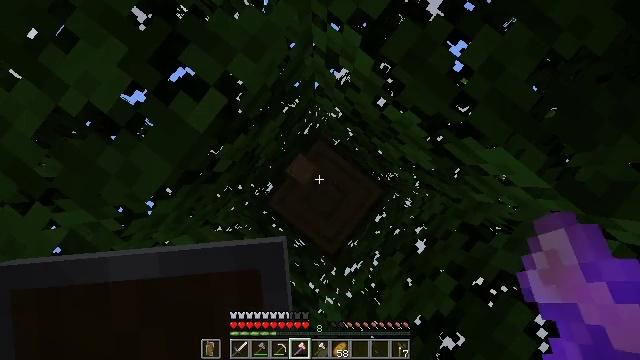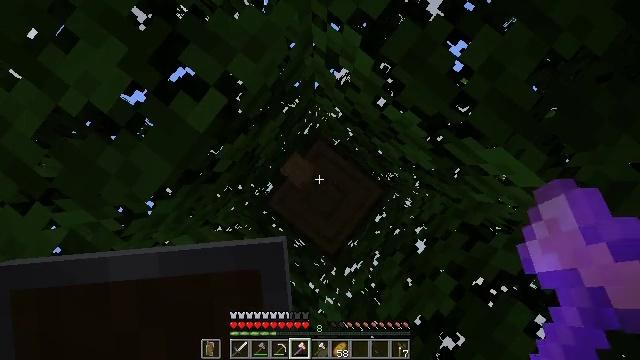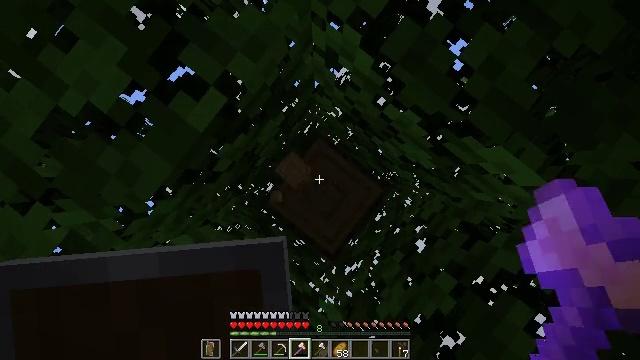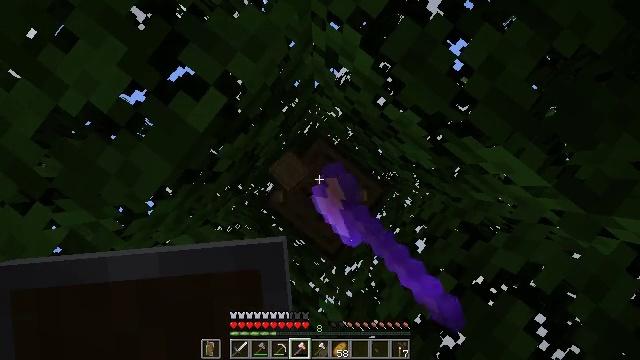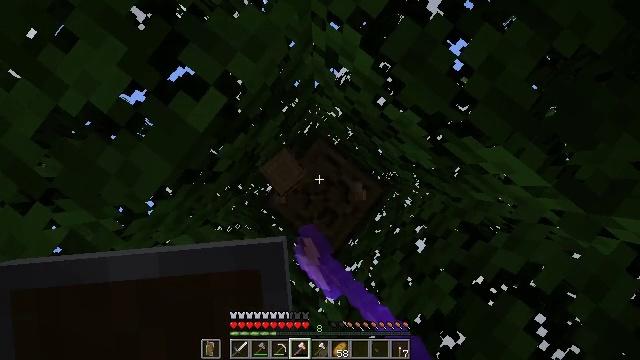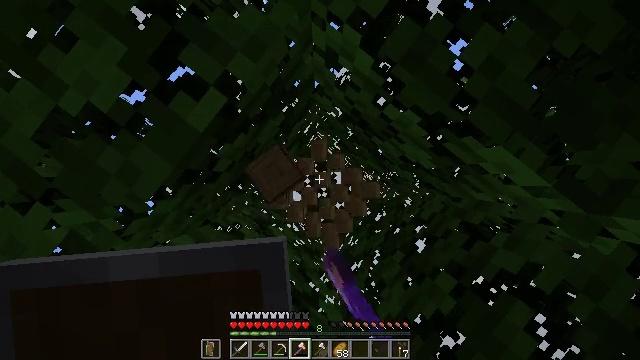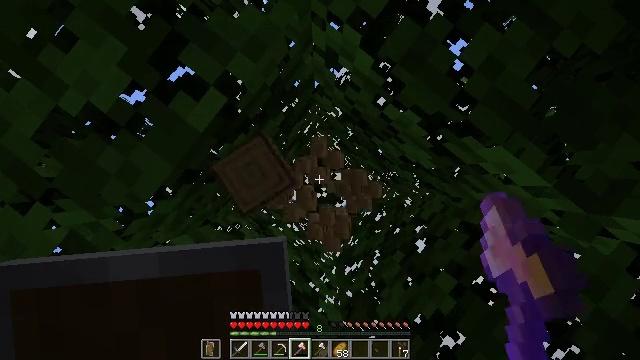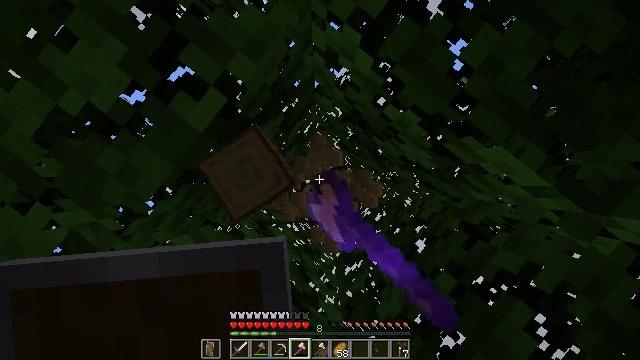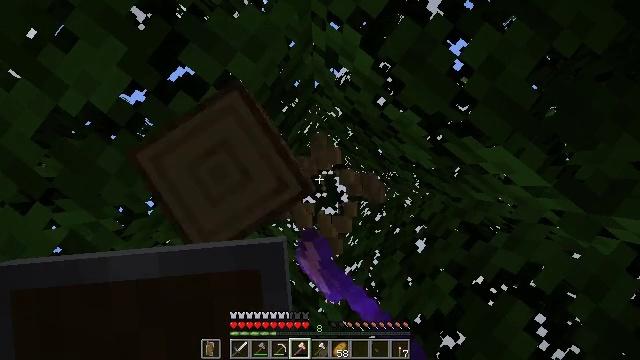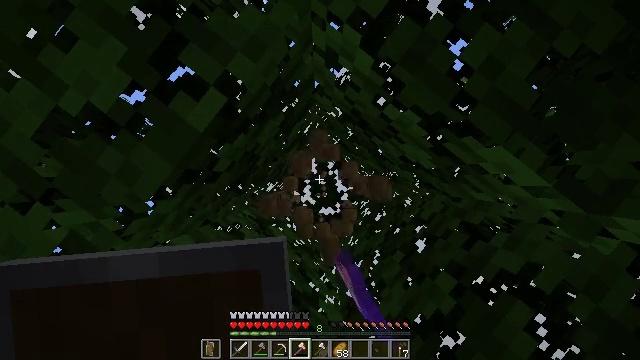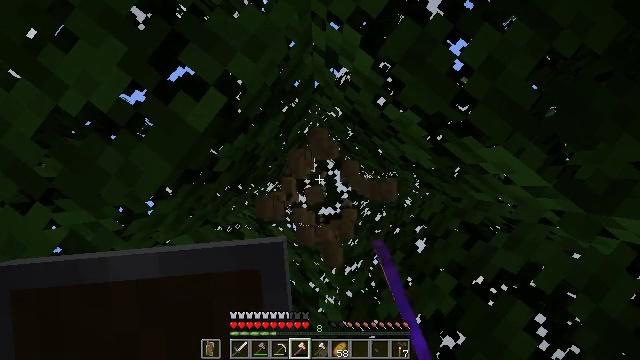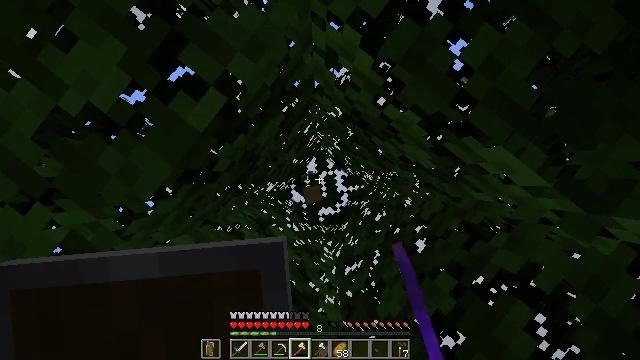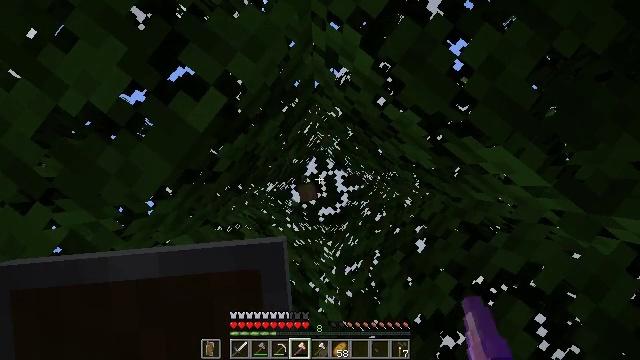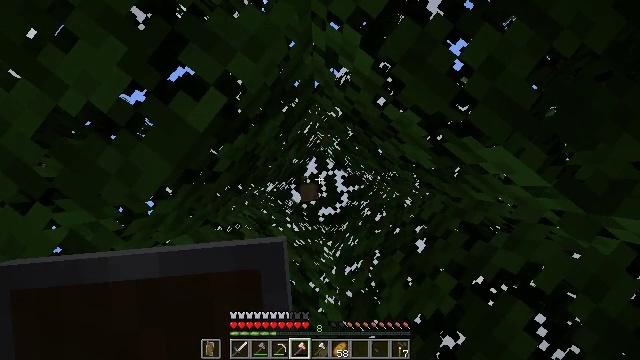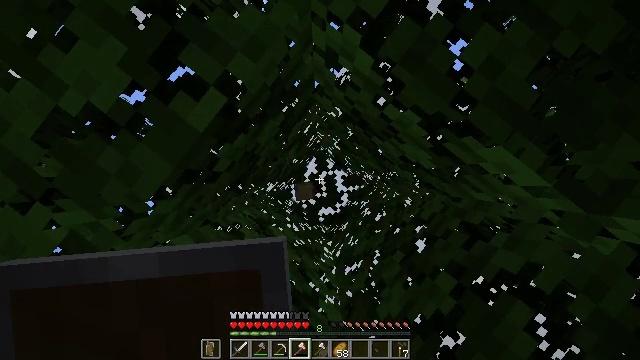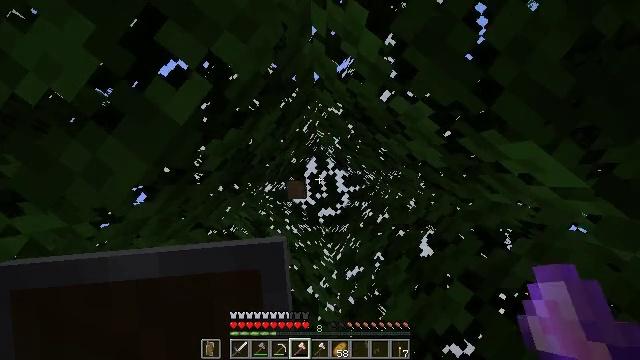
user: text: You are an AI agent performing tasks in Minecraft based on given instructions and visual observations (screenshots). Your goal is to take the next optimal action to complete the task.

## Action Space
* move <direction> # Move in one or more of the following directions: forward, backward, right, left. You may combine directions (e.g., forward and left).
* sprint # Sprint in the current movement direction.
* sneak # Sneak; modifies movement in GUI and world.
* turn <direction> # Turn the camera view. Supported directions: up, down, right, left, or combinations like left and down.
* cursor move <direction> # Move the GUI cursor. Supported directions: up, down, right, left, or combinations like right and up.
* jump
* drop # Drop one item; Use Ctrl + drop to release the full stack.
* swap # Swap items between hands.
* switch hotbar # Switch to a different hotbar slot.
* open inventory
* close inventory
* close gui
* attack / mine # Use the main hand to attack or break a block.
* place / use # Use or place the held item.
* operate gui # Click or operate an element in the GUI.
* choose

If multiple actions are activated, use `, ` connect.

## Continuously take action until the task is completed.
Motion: motion action
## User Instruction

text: Chop down the oak log.
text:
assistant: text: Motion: sneak
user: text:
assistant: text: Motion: sneak, attack / mine
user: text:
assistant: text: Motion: sneak, attack / mine
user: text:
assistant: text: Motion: sneak, attack / mine
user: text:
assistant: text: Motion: sneak, attack / mine
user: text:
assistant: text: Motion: sneak, attack / mine
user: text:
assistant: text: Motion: sneak, attack / mine
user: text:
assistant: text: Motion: sneak, attack / mine
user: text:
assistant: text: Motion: sneak
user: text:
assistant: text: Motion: sneak
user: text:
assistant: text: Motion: sneak
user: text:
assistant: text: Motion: sneak
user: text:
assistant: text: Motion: sneak
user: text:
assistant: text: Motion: no_op
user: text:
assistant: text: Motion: no_op
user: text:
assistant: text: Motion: no_op
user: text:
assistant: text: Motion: no_op
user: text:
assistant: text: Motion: no_op
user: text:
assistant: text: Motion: no_op
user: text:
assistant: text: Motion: no_op
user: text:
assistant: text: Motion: no_op
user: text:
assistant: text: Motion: turn left and down
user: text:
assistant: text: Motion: turn left and down
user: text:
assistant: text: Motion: turn left and down
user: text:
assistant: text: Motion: turn left and down
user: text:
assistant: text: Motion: turn down
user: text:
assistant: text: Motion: turn left and down
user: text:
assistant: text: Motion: move forward, turn left and down
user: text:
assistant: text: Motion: move forward, turn left and down
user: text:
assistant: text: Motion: move forward, turn left and down